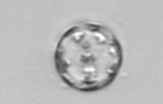
Label: Thalassiosira